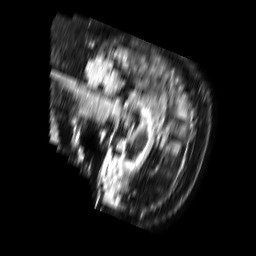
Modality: FLAIR
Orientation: sagittal
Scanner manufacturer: philips
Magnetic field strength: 1.5 T
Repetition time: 6 s
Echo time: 0.1016 s